Aerial crown-view tile of a tropical tree (Barro Colorado Island, Panama), acquired 20250818:
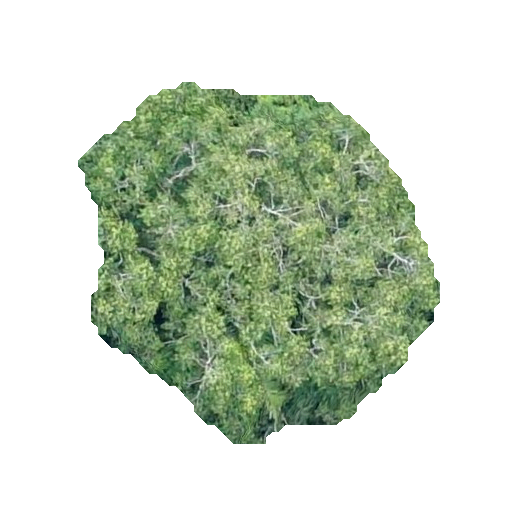
Species: Guatteria lucens
GBIF accepted scientific name: Guatteria lucens
Crown area: 133.69 m²